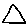
Label: triangle